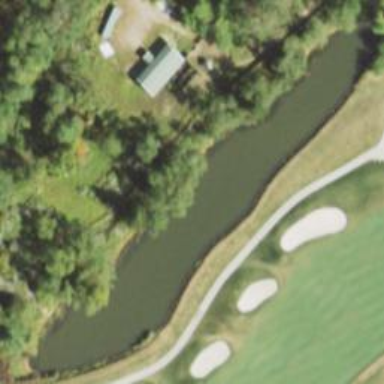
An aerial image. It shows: Scenic view of water hazard on golf course. The natural water feature adds beauty to the landscape.